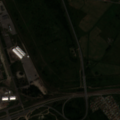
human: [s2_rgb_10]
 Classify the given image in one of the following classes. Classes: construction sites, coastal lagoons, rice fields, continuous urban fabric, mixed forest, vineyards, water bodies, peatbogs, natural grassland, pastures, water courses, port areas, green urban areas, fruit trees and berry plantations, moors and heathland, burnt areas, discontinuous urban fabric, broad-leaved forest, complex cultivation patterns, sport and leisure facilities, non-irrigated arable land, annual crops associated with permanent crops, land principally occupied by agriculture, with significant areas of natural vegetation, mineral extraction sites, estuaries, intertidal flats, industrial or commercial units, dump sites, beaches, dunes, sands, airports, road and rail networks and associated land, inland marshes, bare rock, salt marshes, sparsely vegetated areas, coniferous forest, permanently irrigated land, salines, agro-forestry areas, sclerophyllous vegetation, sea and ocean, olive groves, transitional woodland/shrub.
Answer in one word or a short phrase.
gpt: road and rail networks and associated land, port areas, complex cultivation patterns, transitional woodland/shrub